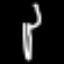
Label: fork